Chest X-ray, PA view. Patient: 57 years old, sex F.
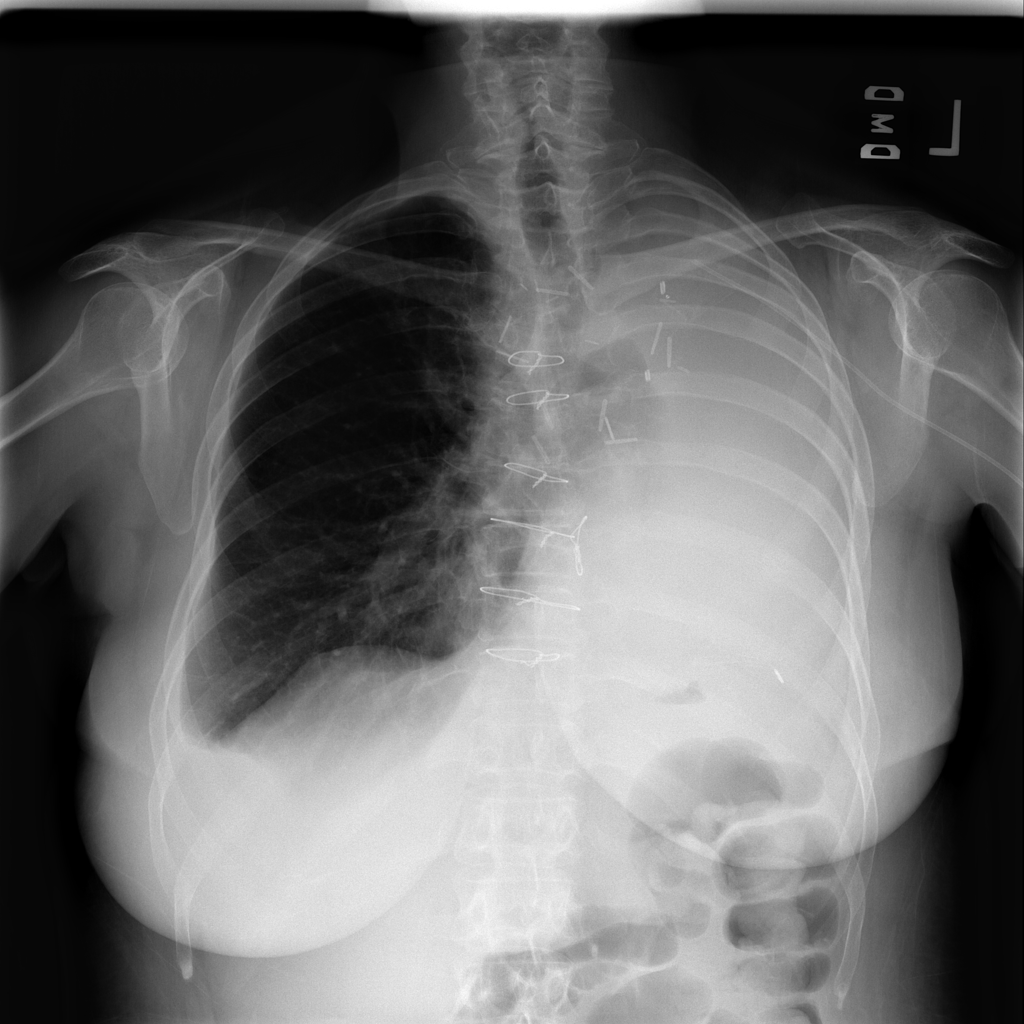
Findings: Effusion